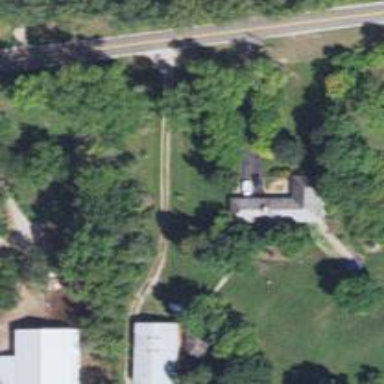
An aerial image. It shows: Driveway.